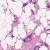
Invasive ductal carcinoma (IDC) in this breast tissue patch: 1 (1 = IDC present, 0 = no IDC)